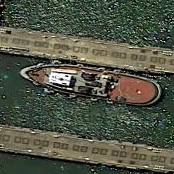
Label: Towing_vessel